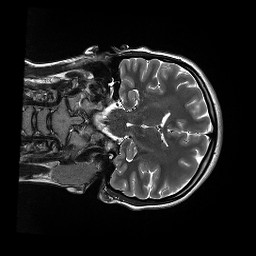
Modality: T2w
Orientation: coronal
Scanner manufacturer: siemens
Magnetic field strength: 3 T
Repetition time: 13.52 s
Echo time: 0.088 s